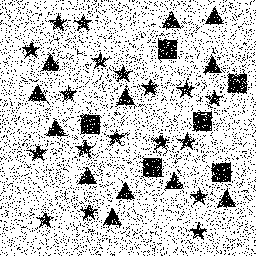
Squares: 6
Triangles: 12
Stars: 18
Total shapes: 36